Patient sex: M
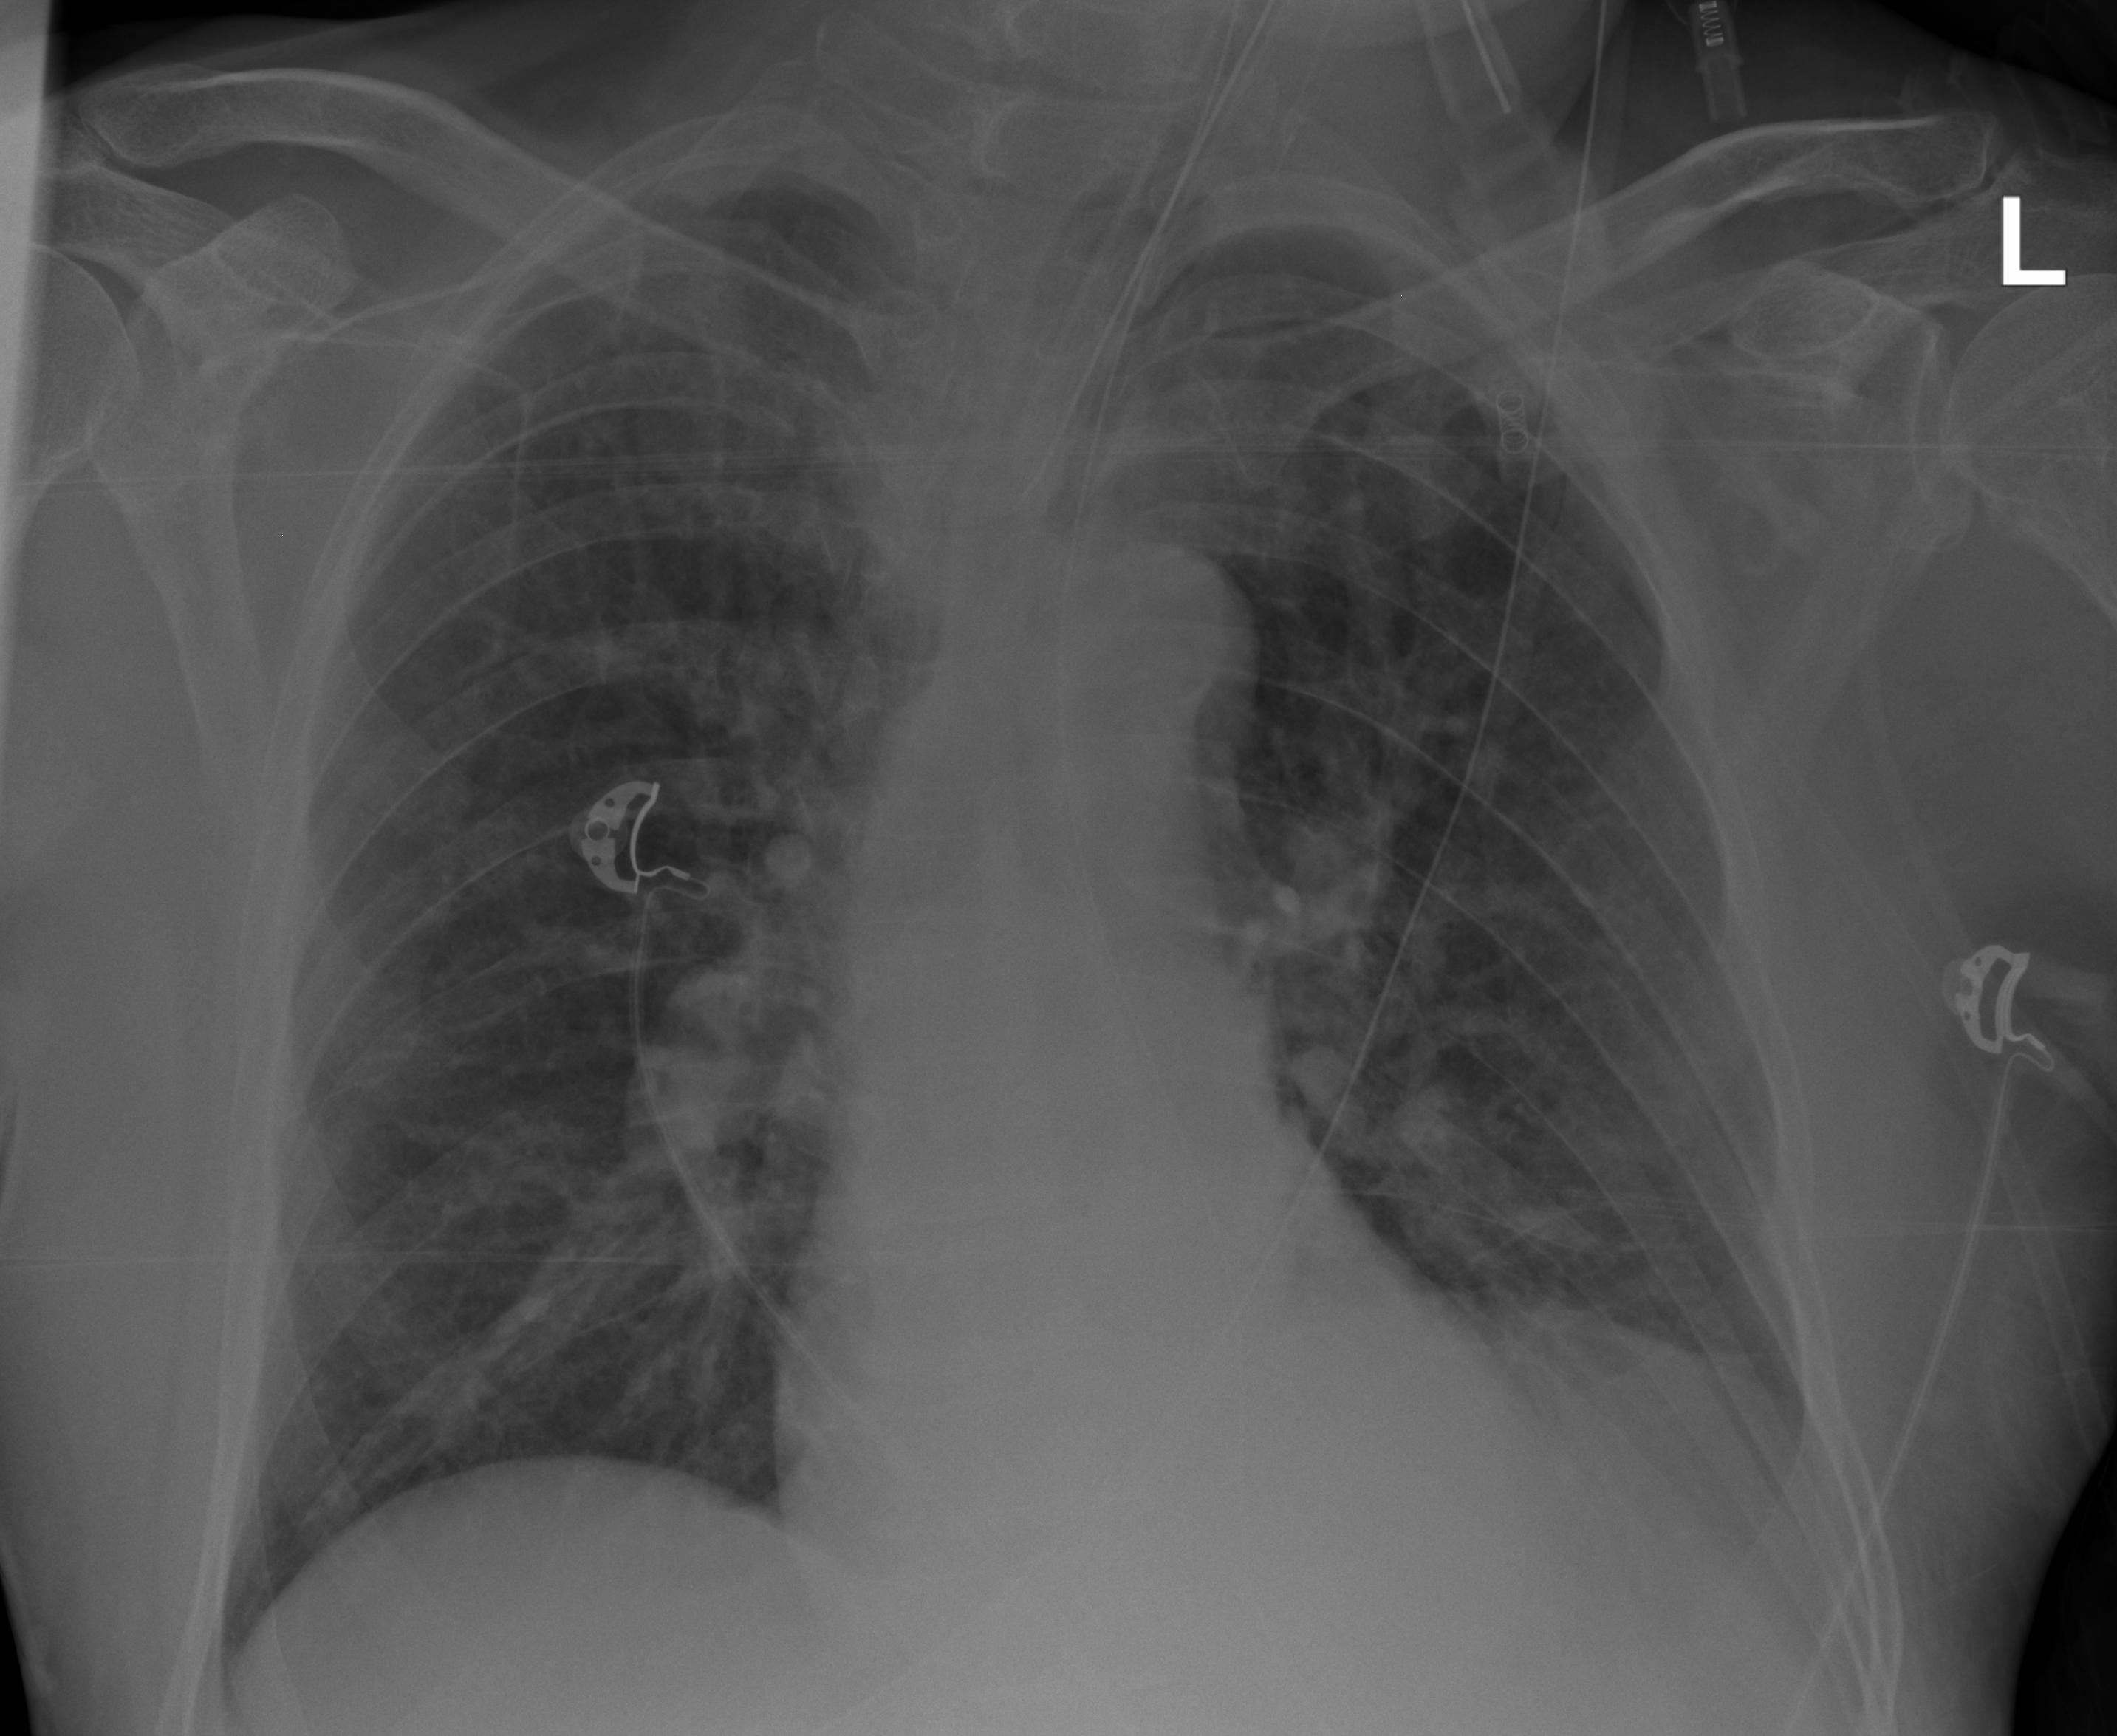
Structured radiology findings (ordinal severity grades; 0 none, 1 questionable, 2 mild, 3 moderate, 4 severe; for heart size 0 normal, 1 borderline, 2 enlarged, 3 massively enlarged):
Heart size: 0
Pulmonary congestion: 0
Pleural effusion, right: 0
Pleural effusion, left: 0
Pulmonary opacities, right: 0
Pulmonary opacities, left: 0
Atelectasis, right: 2
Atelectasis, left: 0